Field crop: maize
Growth stage: 1
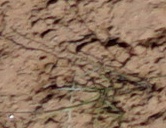
Species: lolium